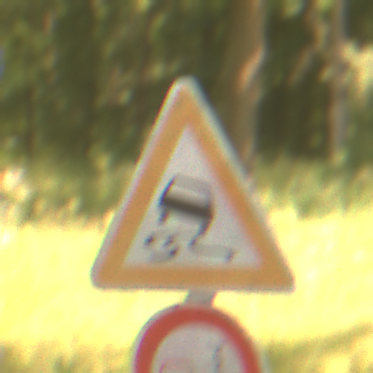
Verkehrszeichen: SchleuderOderRutschgefahr
Zusatzzeichen unten: VerbotUeberholenEinspurigeFahrzeuge
Umgebung: Outdoor, Nature
Tageszeit: Midday
Wetter: PartlyCloudy
Licht: Natural
Jahreszeit: NotSpecified
Kontrast: LowContrast